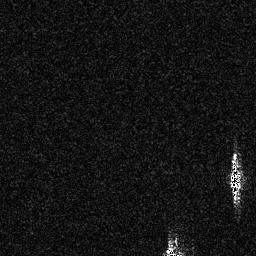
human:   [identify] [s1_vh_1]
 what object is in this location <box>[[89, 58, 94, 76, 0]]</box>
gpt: <ref>1 medium ship at the right</ref>